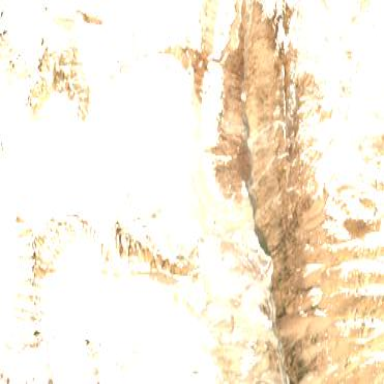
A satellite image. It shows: Stunning view of glacier.